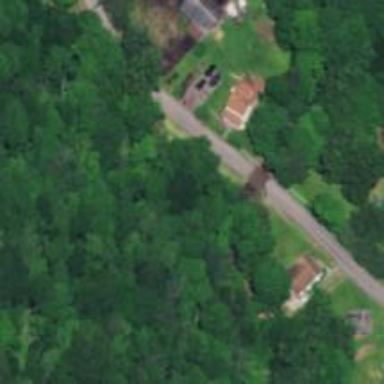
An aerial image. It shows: Unclassified road with bridge.